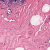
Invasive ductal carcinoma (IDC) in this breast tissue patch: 0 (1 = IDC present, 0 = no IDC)